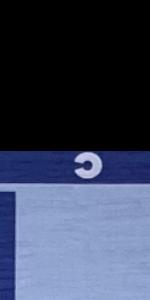
Label: Empty